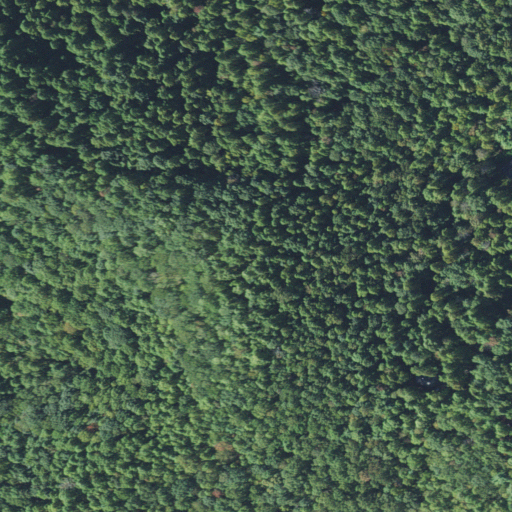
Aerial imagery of mountain in North Carolina named Duncan Mountain containing deciduous forest and open development